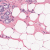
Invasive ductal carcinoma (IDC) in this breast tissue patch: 0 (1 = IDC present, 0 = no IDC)